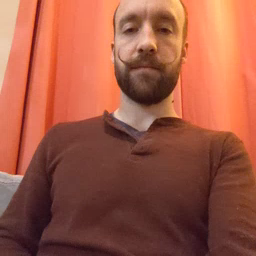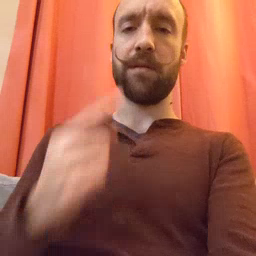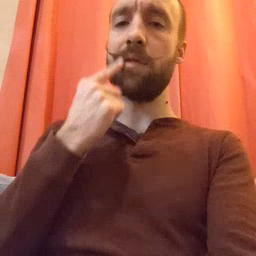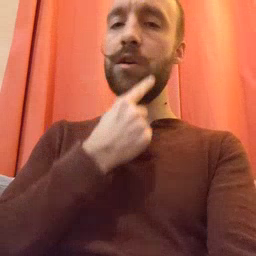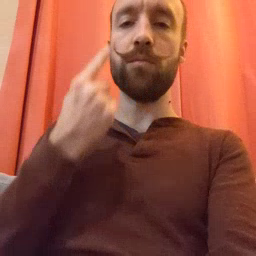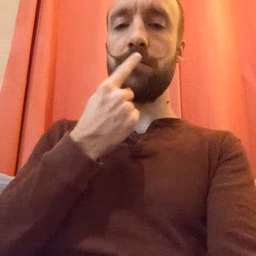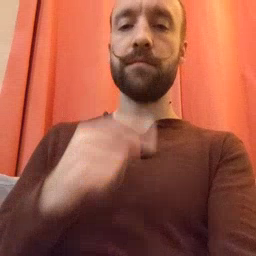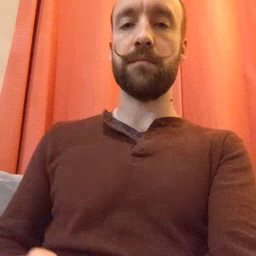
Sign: mouth